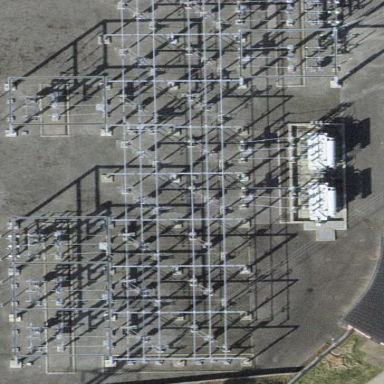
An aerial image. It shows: Outdoor power substation surrounded by fence. The substation operates at the distribution level.